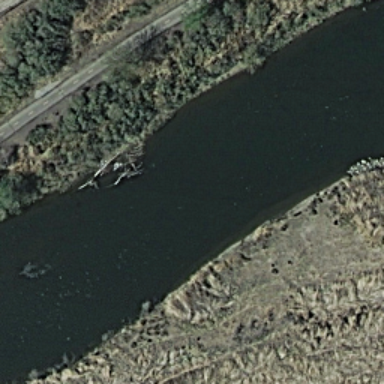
It is a river with black water go through an abandoned land .